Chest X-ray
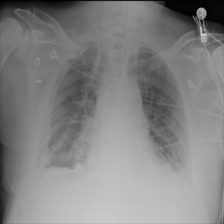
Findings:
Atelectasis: negative
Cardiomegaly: negative
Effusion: negative
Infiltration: negative
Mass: negative
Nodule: negative
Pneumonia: negative
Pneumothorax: negative
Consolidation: negative
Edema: negative
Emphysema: negative
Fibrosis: negative
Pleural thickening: negative
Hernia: negative